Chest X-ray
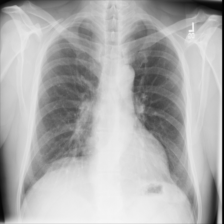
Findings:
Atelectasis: negative
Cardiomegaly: negative
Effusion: negative
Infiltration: negative
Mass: negative
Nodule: negative
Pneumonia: negative
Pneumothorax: negative
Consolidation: negative
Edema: negative
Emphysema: negative
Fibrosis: negative
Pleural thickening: negative
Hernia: negative